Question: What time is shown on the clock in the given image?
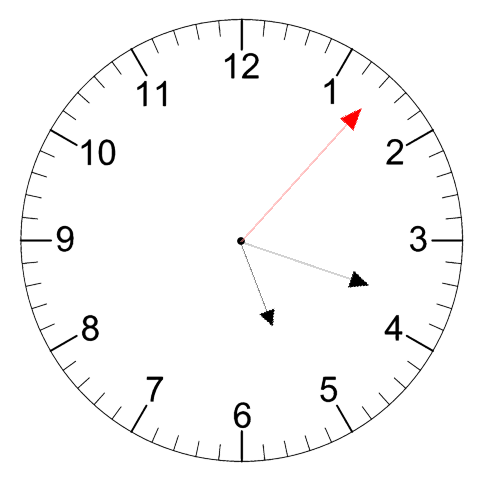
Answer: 05:18:07